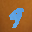
Label: 9